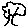
Label: tree